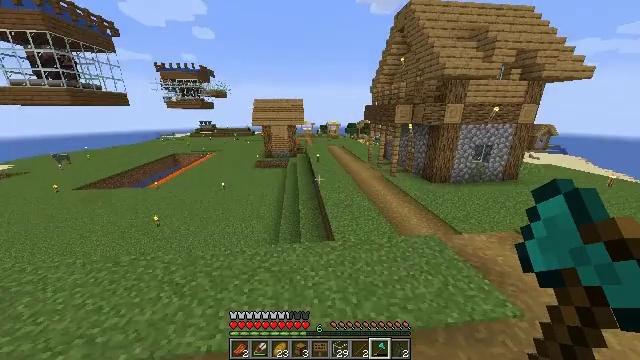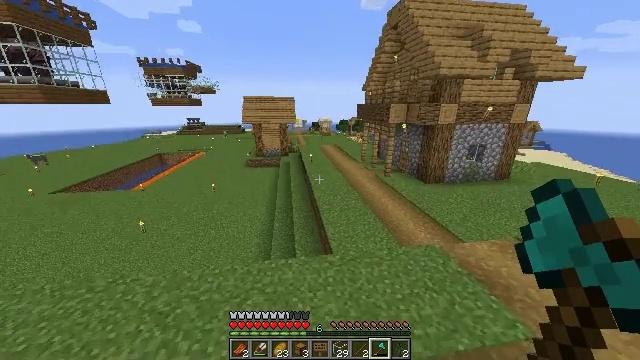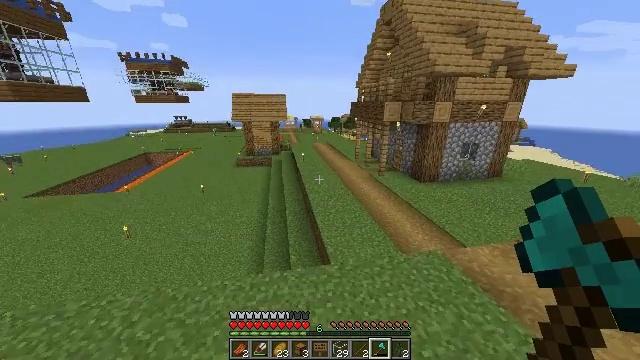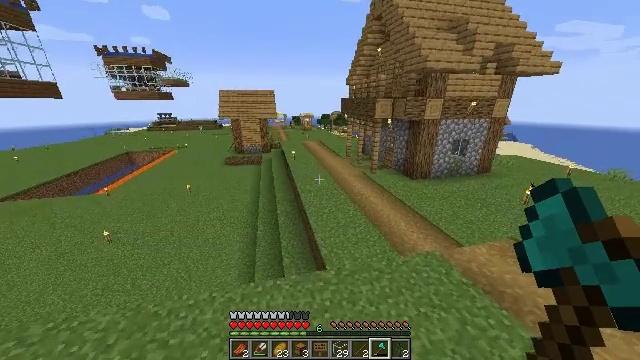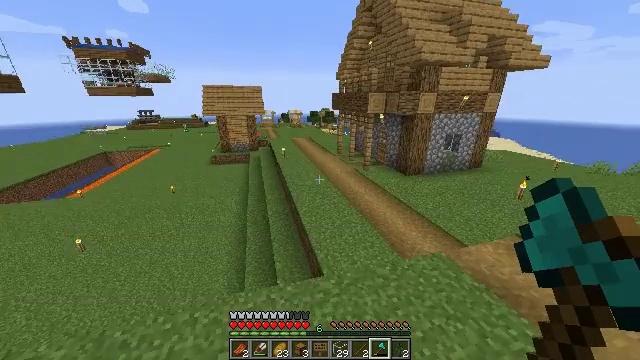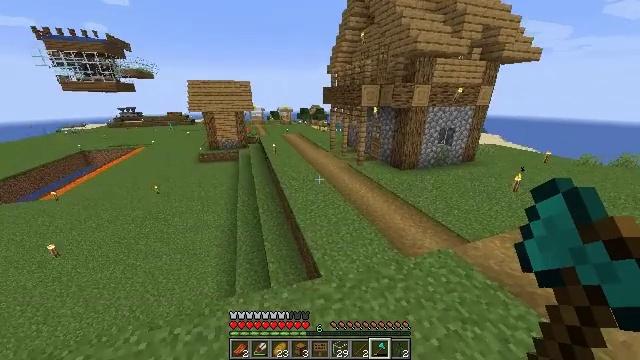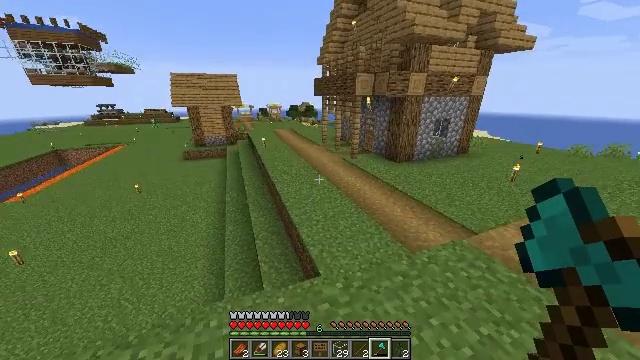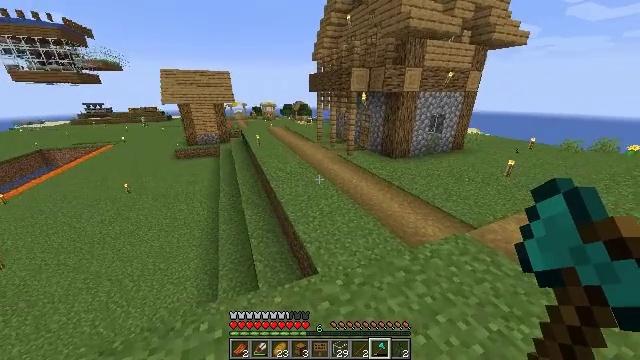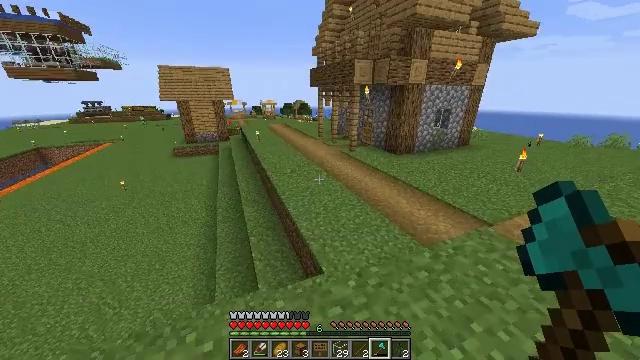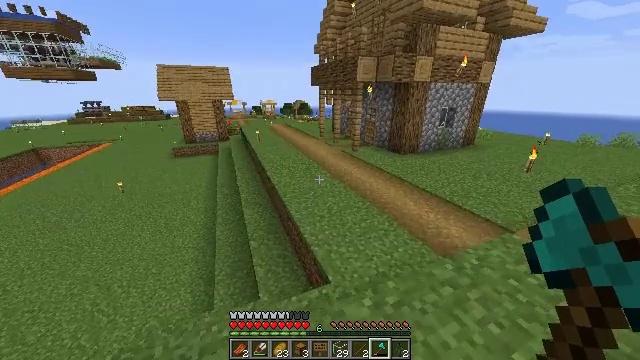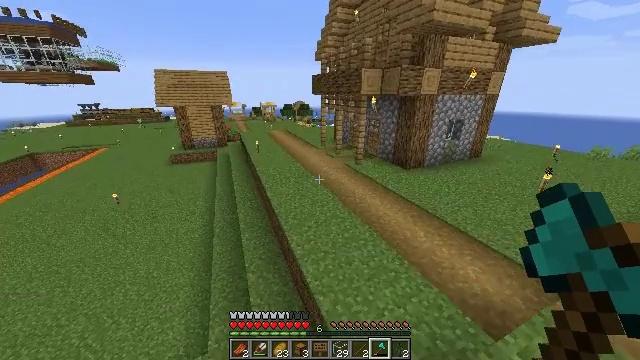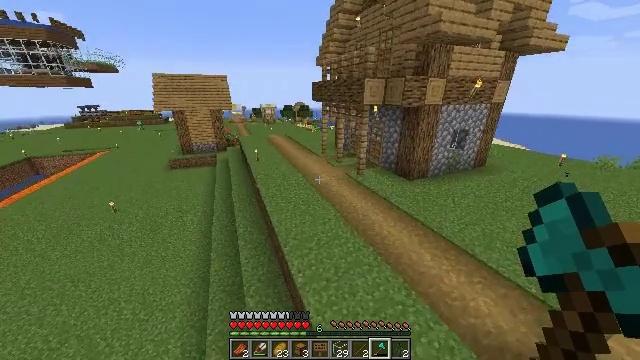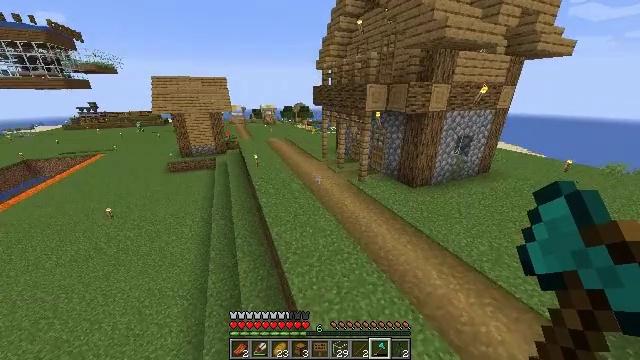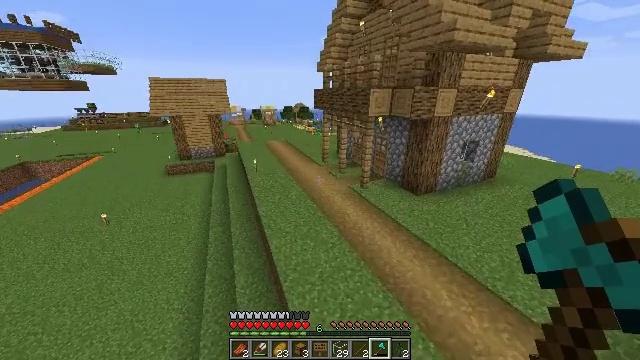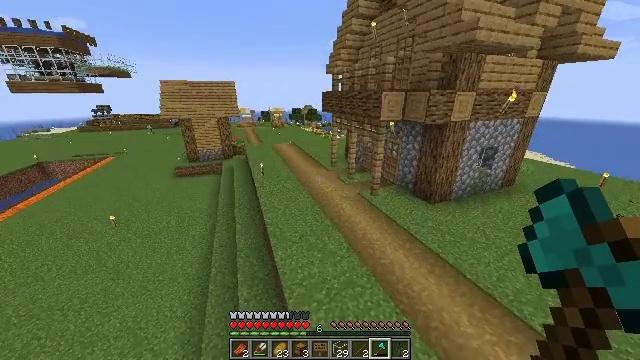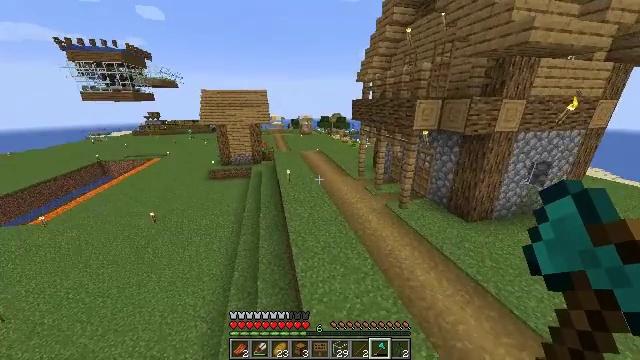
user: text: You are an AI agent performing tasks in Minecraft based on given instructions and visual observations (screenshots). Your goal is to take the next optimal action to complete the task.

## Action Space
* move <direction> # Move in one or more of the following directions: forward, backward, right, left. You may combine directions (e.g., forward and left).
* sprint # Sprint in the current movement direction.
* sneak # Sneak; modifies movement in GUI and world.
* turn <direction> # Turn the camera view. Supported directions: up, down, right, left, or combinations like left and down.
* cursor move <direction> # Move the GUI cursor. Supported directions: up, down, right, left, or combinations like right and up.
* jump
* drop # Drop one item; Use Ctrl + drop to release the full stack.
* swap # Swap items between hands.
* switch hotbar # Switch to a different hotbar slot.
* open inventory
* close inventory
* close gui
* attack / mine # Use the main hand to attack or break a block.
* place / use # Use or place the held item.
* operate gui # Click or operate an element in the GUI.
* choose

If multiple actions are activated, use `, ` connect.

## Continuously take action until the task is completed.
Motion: motion action
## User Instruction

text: Mine the torch on the wall.
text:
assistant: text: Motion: move forward, turn right, jump
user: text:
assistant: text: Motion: move forward, turn right, jump
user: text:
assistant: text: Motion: move forward, turn right, jump
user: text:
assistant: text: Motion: move forward, turn right, jump
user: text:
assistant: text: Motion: move forward, turn right, jump
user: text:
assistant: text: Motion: move forward, turn right, jump
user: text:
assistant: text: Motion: move forward, turn right, jump
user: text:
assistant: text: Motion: move forward, jump
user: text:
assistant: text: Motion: move forward, sprint, jump
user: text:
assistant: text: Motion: move forward, sprint, jump
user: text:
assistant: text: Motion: move forward, sprint, jump
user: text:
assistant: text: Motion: move forward, jump
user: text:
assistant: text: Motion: move forward, jump
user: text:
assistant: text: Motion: move forward, turn left, jump
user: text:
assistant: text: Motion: move forward, turn left and up, jump
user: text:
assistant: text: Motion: move forward, turn left and up, jump
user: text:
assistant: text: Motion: move forward, turn left and up, jump
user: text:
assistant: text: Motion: move forward, jump
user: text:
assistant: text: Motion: move forward, jump
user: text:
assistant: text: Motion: move forward, jump
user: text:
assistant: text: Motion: move forward, sprint, jump
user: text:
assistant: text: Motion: move forward, sprint, jump
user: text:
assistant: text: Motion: move forward, sprint, jump
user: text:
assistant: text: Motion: move forward, sprint, jump
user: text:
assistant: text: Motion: move forward, jump
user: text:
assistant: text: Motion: move forward, jump
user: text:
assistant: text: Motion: move forward, jump
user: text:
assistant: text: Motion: move forward, jump
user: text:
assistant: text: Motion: move forward, jump
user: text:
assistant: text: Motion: move forward, jump